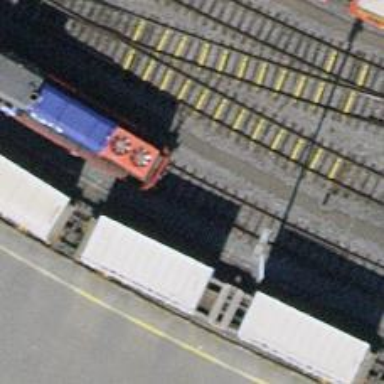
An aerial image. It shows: Single track railway in yard.